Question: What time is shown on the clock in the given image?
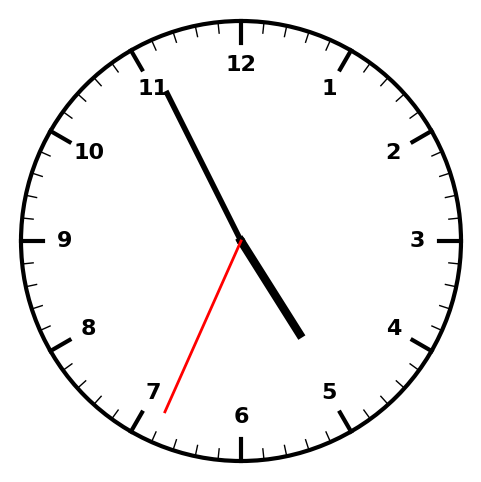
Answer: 04:55:34